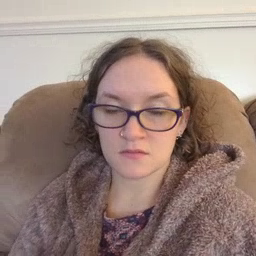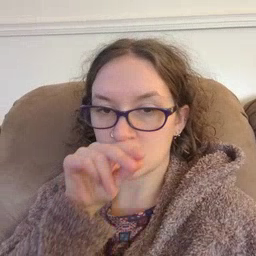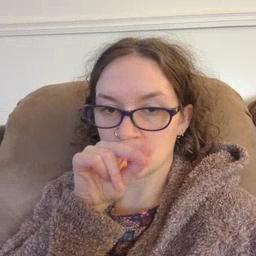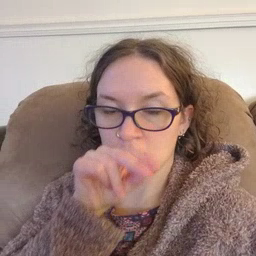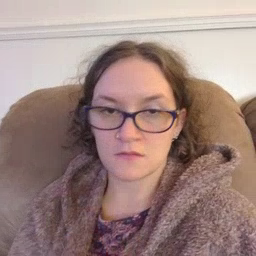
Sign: duck